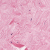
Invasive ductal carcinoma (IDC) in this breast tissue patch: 0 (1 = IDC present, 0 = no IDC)